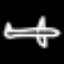
Label: airplane